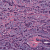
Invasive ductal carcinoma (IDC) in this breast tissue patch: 1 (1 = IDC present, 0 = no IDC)